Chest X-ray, AP view. Patient: 30 years old, sex M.
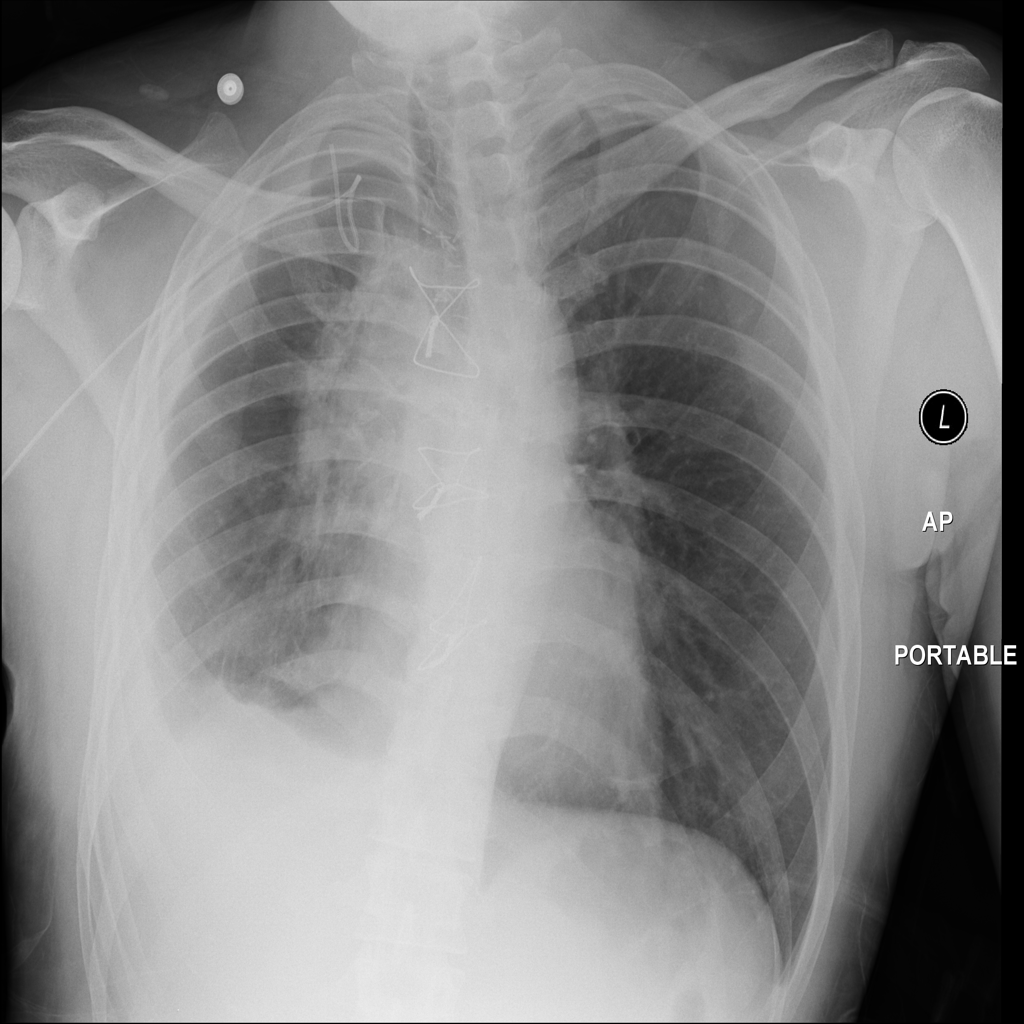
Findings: Effusion, Fibrosis